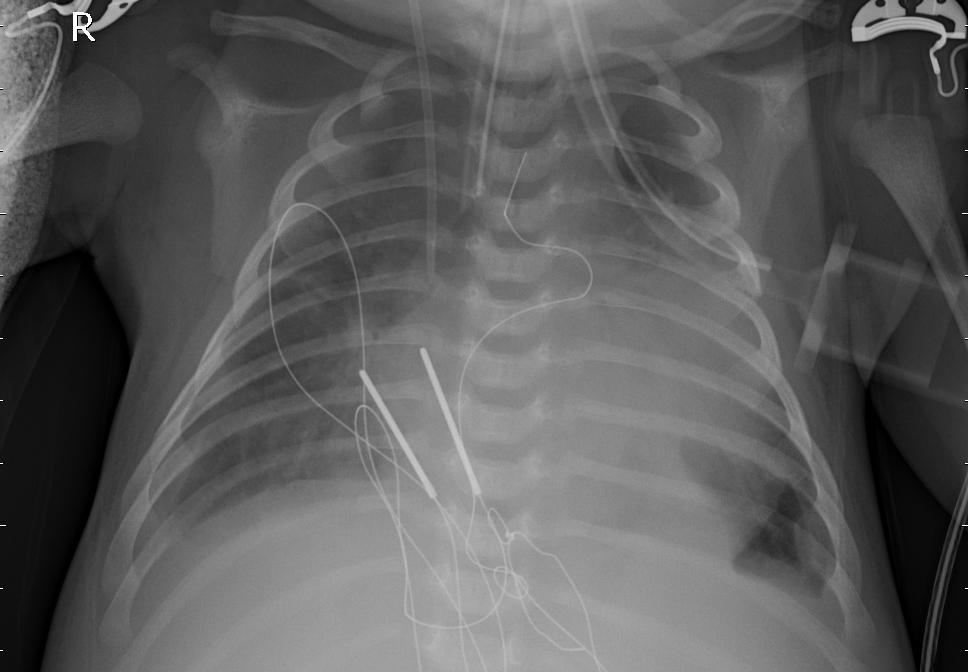
Diagnosis: PNEUMONIA